Question: I'm trying to set a UILabel with multiple colours in code. I've made a simple example:
'''
- (void)viewDidLoad {
[super viewDidLoad];
static UIFont *font;
font = [UIFont fontWithName:@"HelveticaNeue-Light" size:10];
NSArray *attributes = @[
@{
[UIColor redColor]: NSForegroundColorAttributeName,
font: NSFontAttributeName
},
@{[UIColor blueColor]: NSForegroundColorAttributeName,
font: NSFontAttributeName},
@{[UIColor greenColor]: NSForegroundColorAttributeName,
font: NSFontAttributeName}
];
NSArray *bits = @[@"aa", @"bb", @"cc"];
NSDictionary *slashAttributes = @{[UIColor grayColor]: NSForegroundColorAttributeName};
NSMutableAttributedString *string = [[NSMutableAttributedString alloc] init];
NSAttributedString *slash = [[NSAttributedString alloc] initWithString:@" / " attributes:slashAttributes];
NSInteger i = 0;
for (NSString *bit in bits) {
NSAttributedString *bitWithAttributes = [[NSAttributedString alloc] initWithString:bit attributes:attributes[i]];
[string appendAttributedString:bitWithAttributes];
[string appendAttributedString:slash];
i++;
};
[self.label setAttributedText:string];
}
'''
On the storyboard I've created the label I want in the top in IB and then the label to change dynamically underneath. The text gets changed but the colors don't. What am I missing?

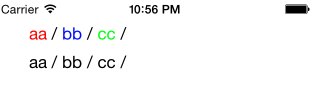
Answer: It looks like you have your keys/values the wrong way round on your dictionaries. Your 'attributes' should looks like this:
'''
NSArray *attributes = @[
@{
NSForegroundColorAttributeName : [UIColor redColor],
NSFontAttributeName : font
},
@{
NSForegroundColorAttributeName : [UIColor blueColor],
NSFontAttributeName : font
},
@{
NSForegroundColorAttributeName : [UIColor greenColor],
NSFontAttributeName : font
},
];
'''